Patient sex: M
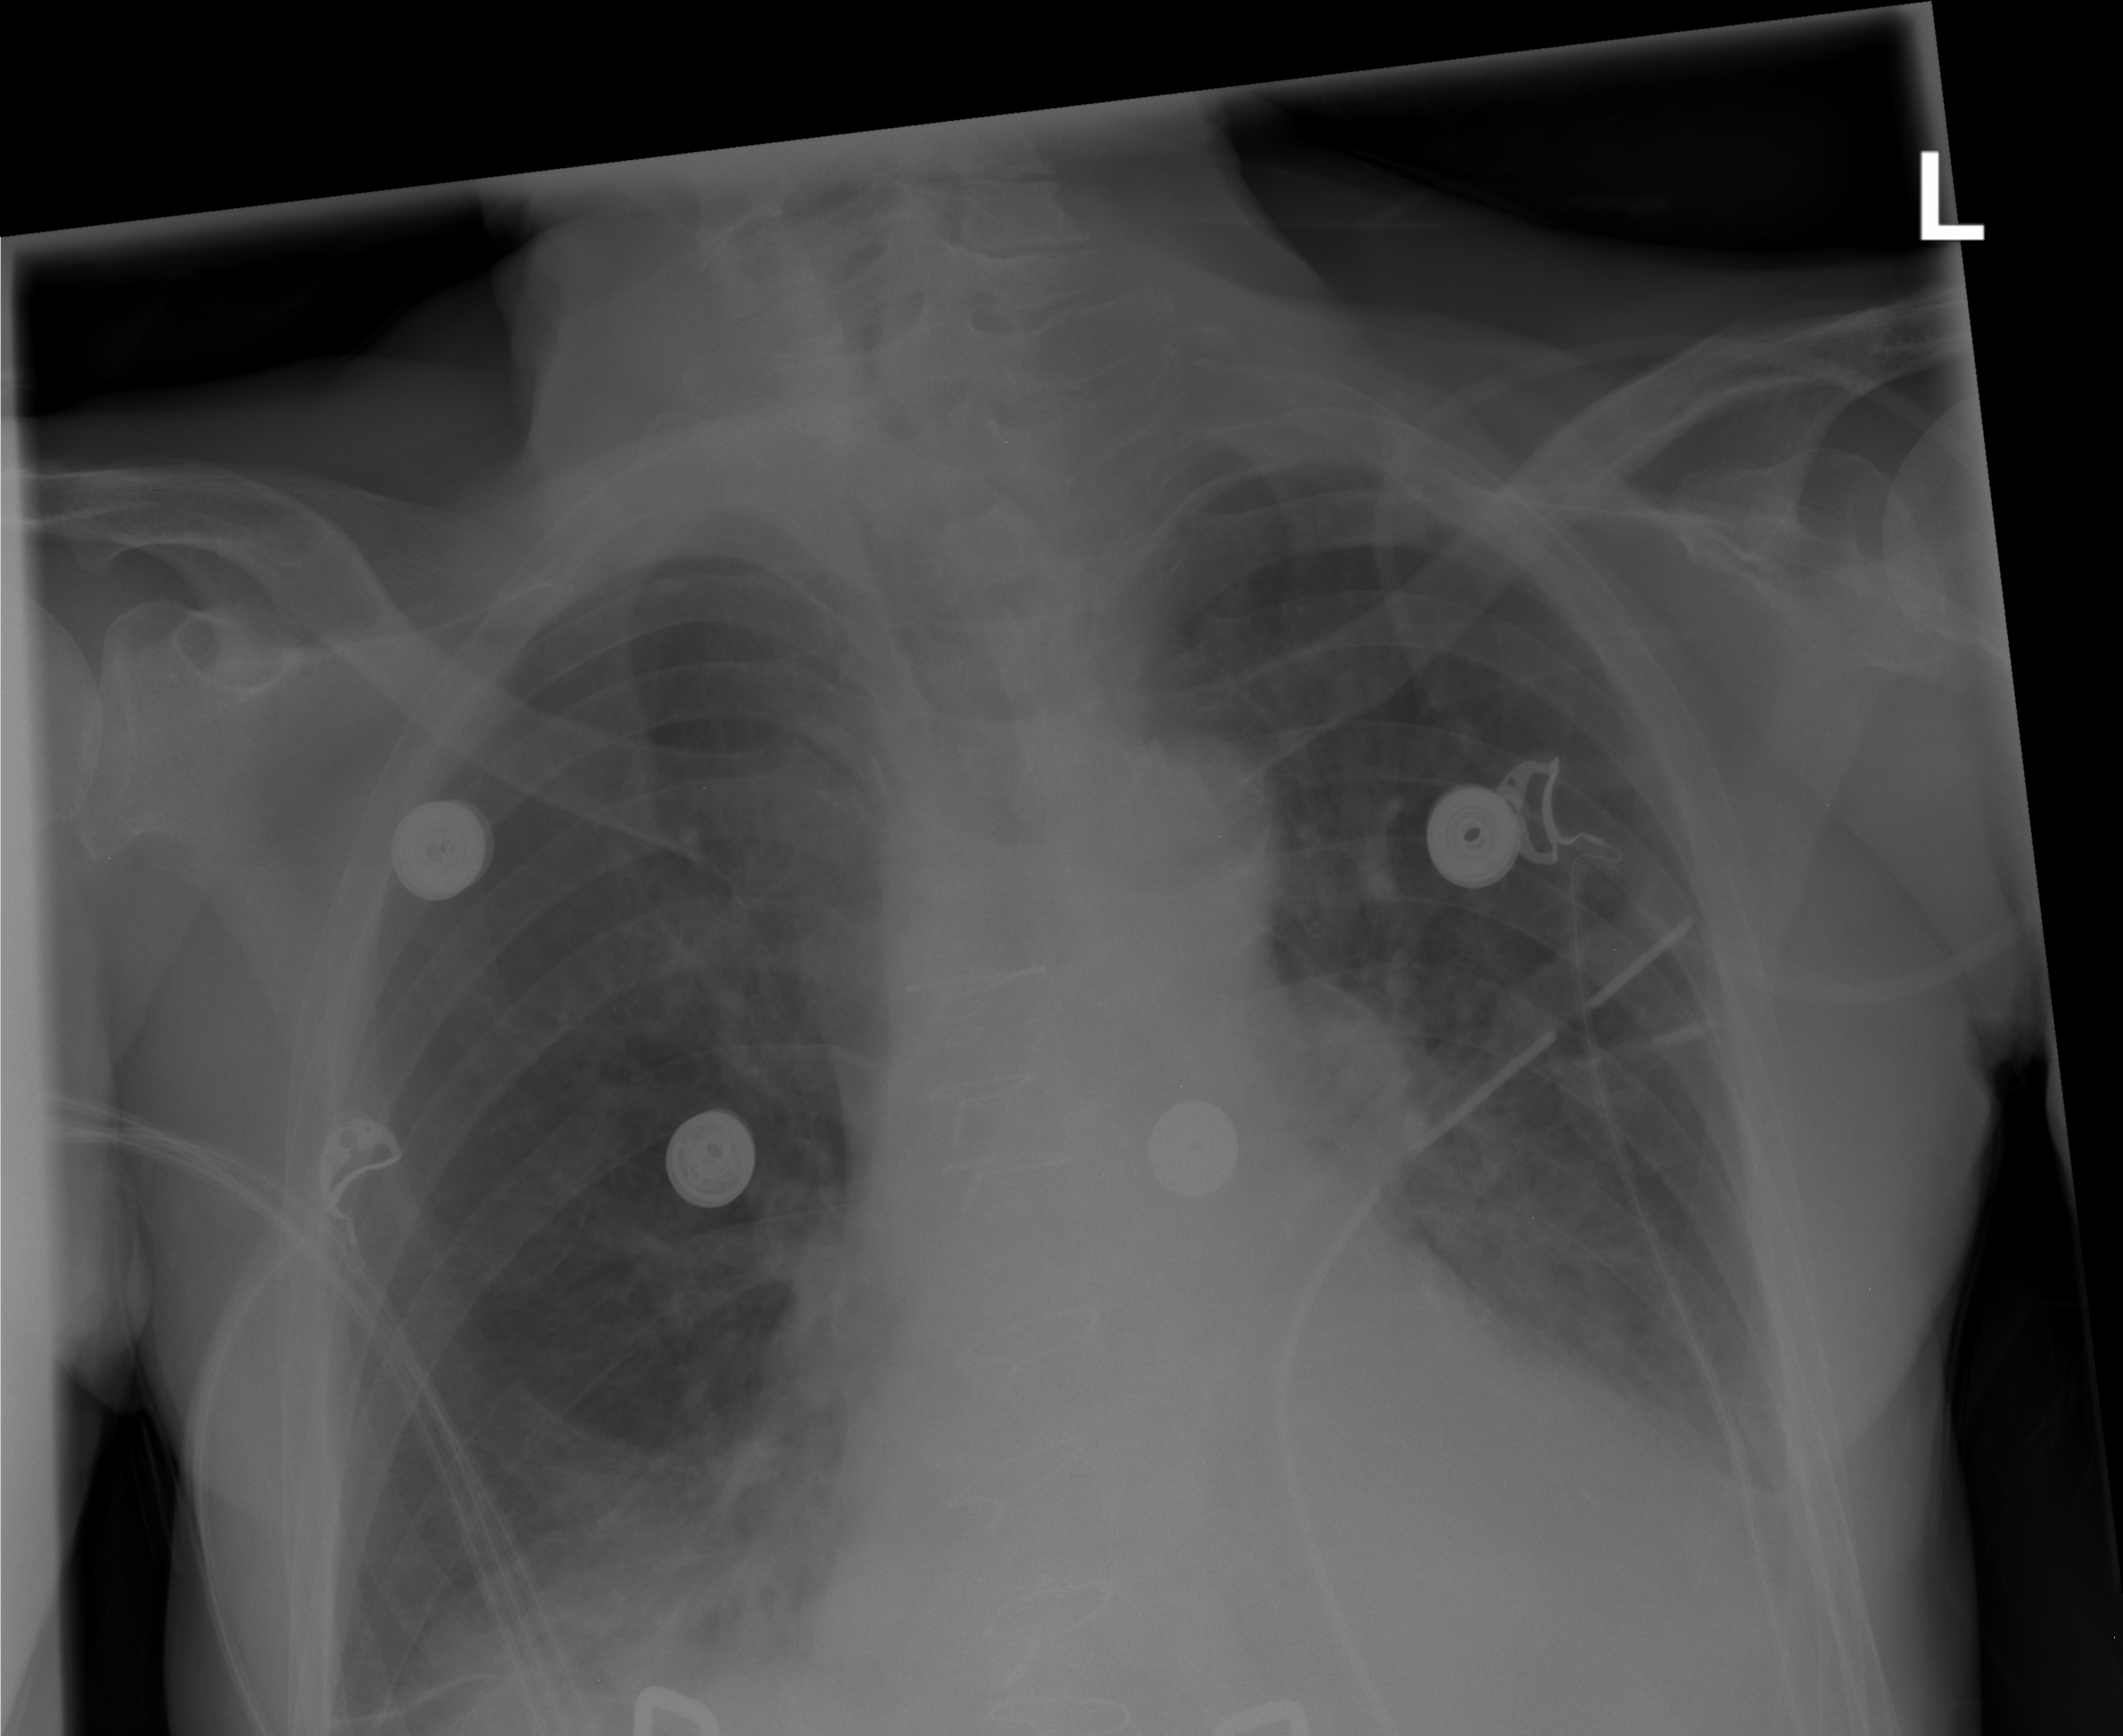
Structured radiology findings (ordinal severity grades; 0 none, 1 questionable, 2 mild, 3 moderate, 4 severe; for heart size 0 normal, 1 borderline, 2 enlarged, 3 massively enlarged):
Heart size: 2
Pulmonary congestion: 2
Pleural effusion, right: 2
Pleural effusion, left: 2
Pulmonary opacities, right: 0
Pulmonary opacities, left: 0
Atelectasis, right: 2
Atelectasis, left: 2